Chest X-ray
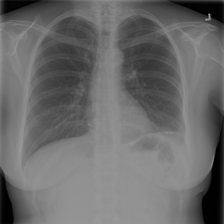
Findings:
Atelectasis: negative
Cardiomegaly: negative
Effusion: negative
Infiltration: negative
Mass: negative
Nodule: negative
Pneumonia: negative
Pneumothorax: negative
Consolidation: negative
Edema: negative
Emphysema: negative
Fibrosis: negative
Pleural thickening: negative
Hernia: negative